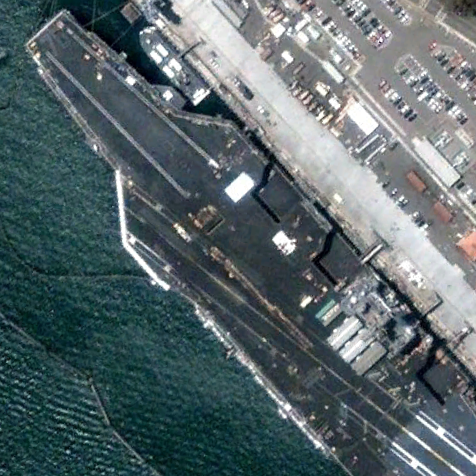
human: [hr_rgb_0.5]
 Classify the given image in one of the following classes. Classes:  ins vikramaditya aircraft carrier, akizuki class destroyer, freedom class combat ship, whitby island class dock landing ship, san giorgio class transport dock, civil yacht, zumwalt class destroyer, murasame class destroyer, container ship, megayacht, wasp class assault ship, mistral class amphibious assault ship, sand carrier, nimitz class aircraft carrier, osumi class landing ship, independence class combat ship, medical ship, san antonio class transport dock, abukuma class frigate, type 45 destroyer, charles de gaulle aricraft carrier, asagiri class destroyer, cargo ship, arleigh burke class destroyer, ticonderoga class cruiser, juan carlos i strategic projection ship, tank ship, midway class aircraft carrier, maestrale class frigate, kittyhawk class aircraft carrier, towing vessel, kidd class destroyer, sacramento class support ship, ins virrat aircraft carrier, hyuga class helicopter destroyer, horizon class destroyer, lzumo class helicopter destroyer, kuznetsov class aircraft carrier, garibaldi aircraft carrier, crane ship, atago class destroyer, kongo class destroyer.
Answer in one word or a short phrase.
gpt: Nimitz class aircraft carrier